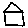
Label: house